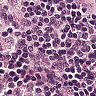
Metastatic tissue present: no